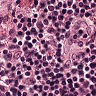
Metastatic tissue present: no